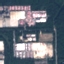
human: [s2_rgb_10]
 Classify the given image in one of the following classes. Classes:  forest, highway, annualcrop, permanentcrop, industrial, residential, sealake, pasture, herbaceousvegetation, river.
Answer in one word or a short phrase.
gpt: Industrial